Field crop: maize
Growth stage: 2
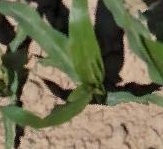
Species: maize